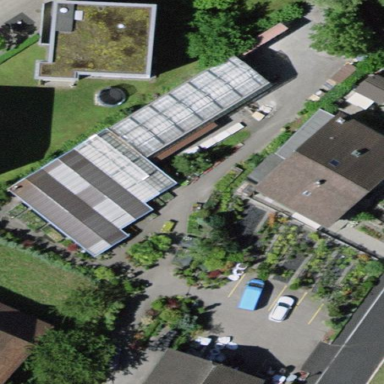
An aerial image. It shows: Plant nursery.